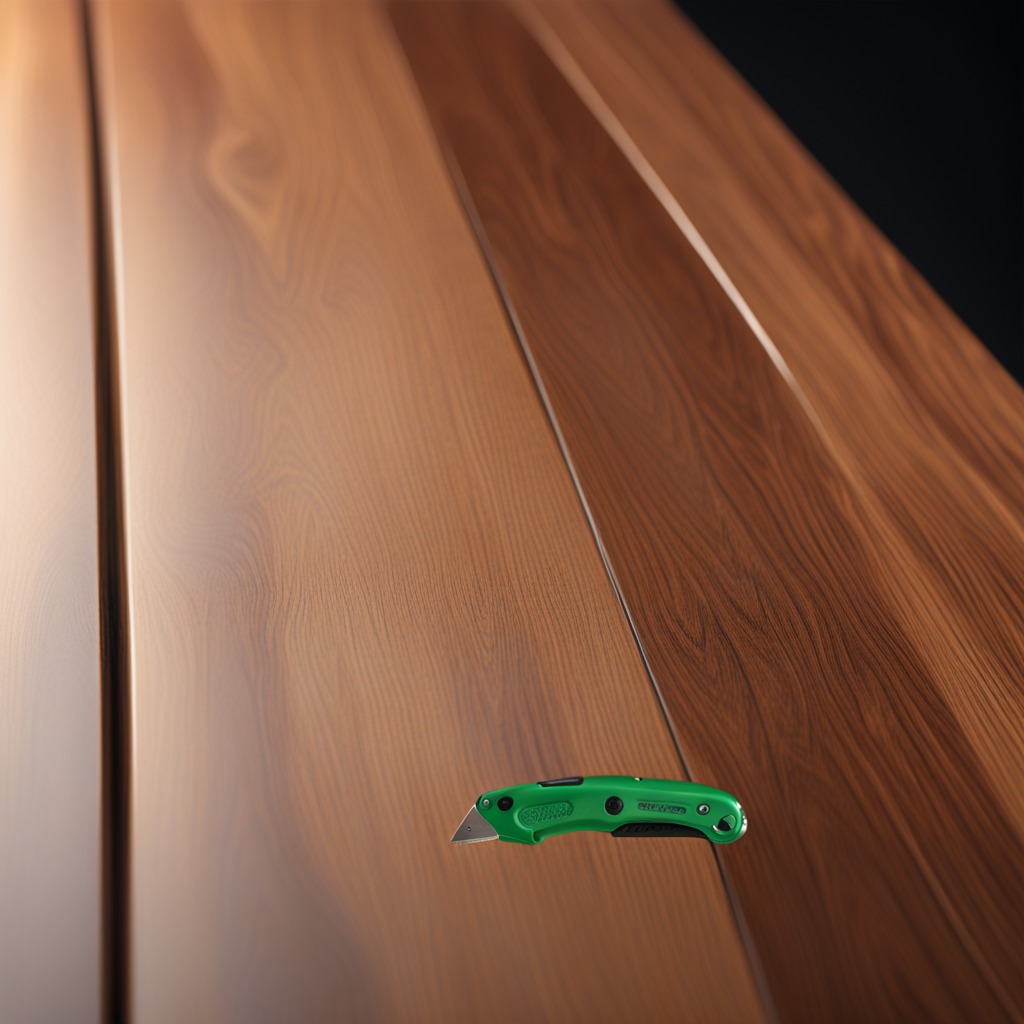
A utility knife is lying on the wooden table in a carpentry studio.